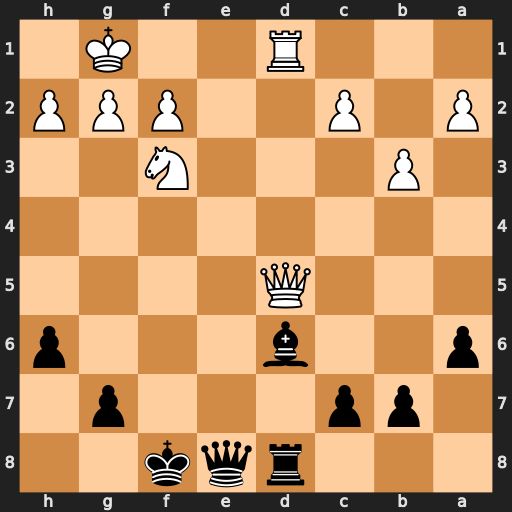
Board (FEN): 3rqk2/1pp3p1/p2b3p/3Q4/8/1P3N2/P1P2PPP/3R2K1
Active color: b
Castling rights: -
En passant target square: -
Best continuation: Bxh2+ Kxh2 Rxd5